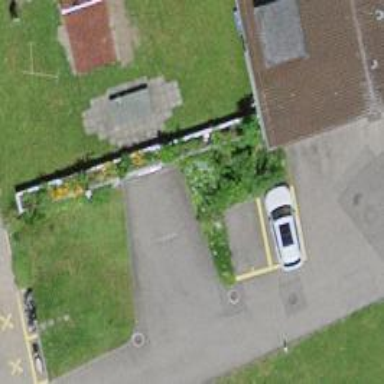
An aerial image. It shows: Parking entrance.